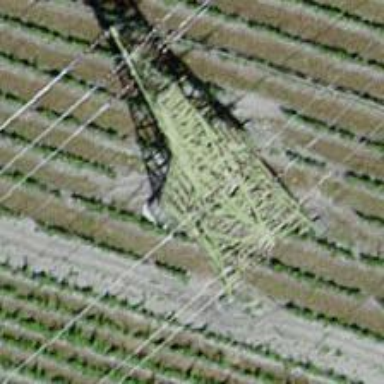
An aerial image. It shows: Power tower.